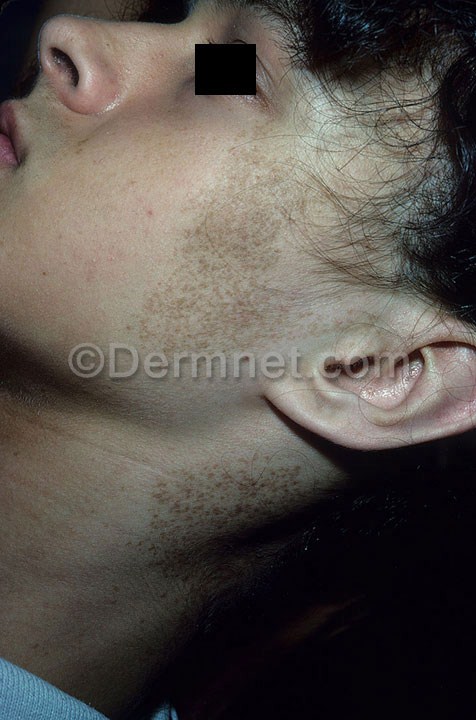
Disease: Light Diseases and Disorders of Pigmentation